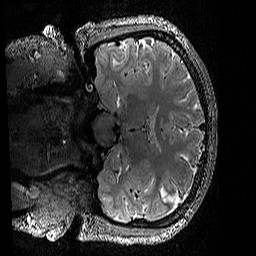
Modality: T2w
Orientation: coronal
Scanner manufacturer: siemens
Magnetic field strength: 3 T
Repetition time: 3.2 s
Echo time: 0.428 s